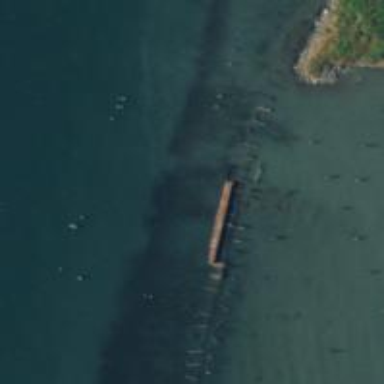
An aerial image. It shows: Ruined pier structure.